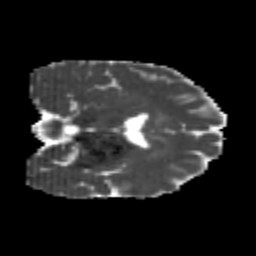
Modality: MD
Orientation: coronal
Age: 22
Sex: male
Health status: healthy
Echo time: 0.074 s